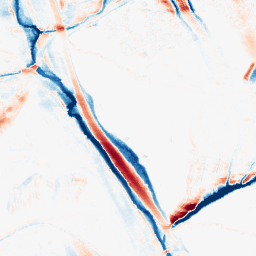
Category: morphological
Decomposition family: morphological_ellipse
Decomposition parameters: operation: average
width: 10
height: 30
Upsampling method: cubic_catmull_rom
Upsampling parameters: scale: 8
Upsampling scale: 8